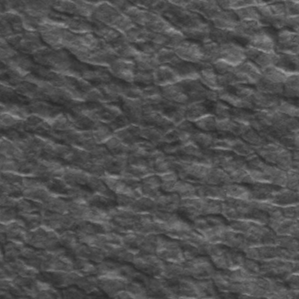
Label: frost